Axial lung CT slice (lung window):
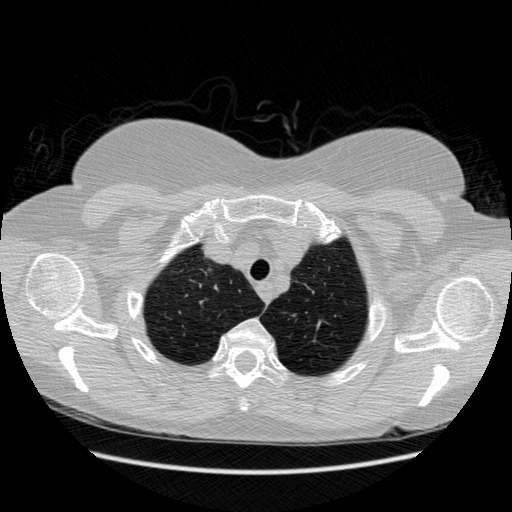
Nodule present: no